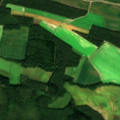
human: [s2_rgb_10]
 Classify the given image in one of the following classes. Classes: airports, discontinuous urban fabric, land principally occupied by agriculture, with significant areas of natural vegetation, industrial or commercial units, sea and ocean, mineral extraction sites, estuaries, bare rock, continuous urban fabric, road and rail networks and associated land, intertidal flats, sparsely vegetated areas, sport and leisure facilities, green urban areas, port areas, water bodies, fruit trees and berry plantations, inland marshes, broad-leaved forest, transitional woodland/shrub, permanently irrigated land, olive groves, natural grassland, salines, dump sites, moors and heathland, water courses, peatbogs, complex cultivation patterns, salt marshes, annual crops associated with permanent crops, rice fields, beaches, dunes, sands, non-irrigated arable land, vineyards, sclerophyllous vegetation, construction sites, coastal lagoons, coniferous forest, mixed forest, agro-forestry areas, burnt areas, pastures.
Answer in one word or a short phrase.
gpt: non-irrigated arable land, land principally occupied by agriculture, with significant areas of natural vegetation, coniferous forest, mixed forest